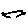
Label: bird